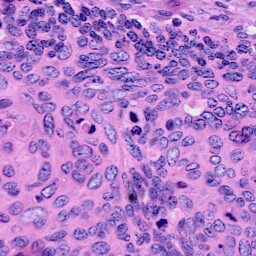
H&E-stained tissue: Cervix